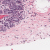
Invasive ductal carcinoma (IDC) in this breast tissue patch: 0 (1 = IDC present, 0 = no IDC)